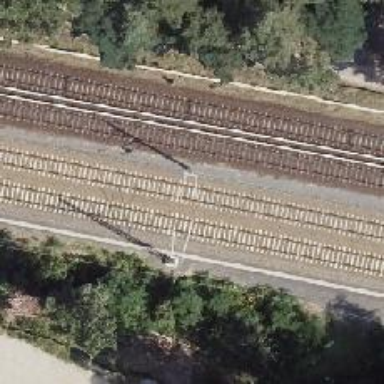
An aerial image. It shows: Milestone along the railway track with catenary mast.